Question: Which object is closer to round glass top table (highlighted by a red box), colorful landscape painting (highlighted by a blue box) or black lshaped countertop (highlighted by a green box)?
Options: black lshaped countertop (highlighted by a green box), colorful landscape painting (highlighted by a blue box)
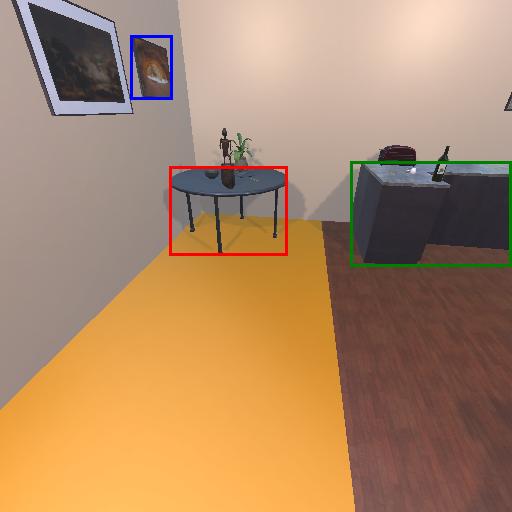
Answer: black lshaped countertop (highlighted by a green box)